Aerial crown-view tile of a tropical tree (Barro Colorado Island, Panama), acquired 20250124:
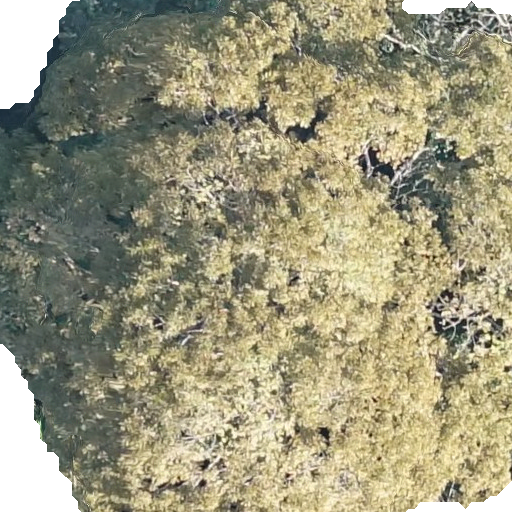
Species: Dipteryx oleifera
GBIF accepted scientific name: Dipteryx oleifera
Crown area: 491.053 m²